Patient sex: M
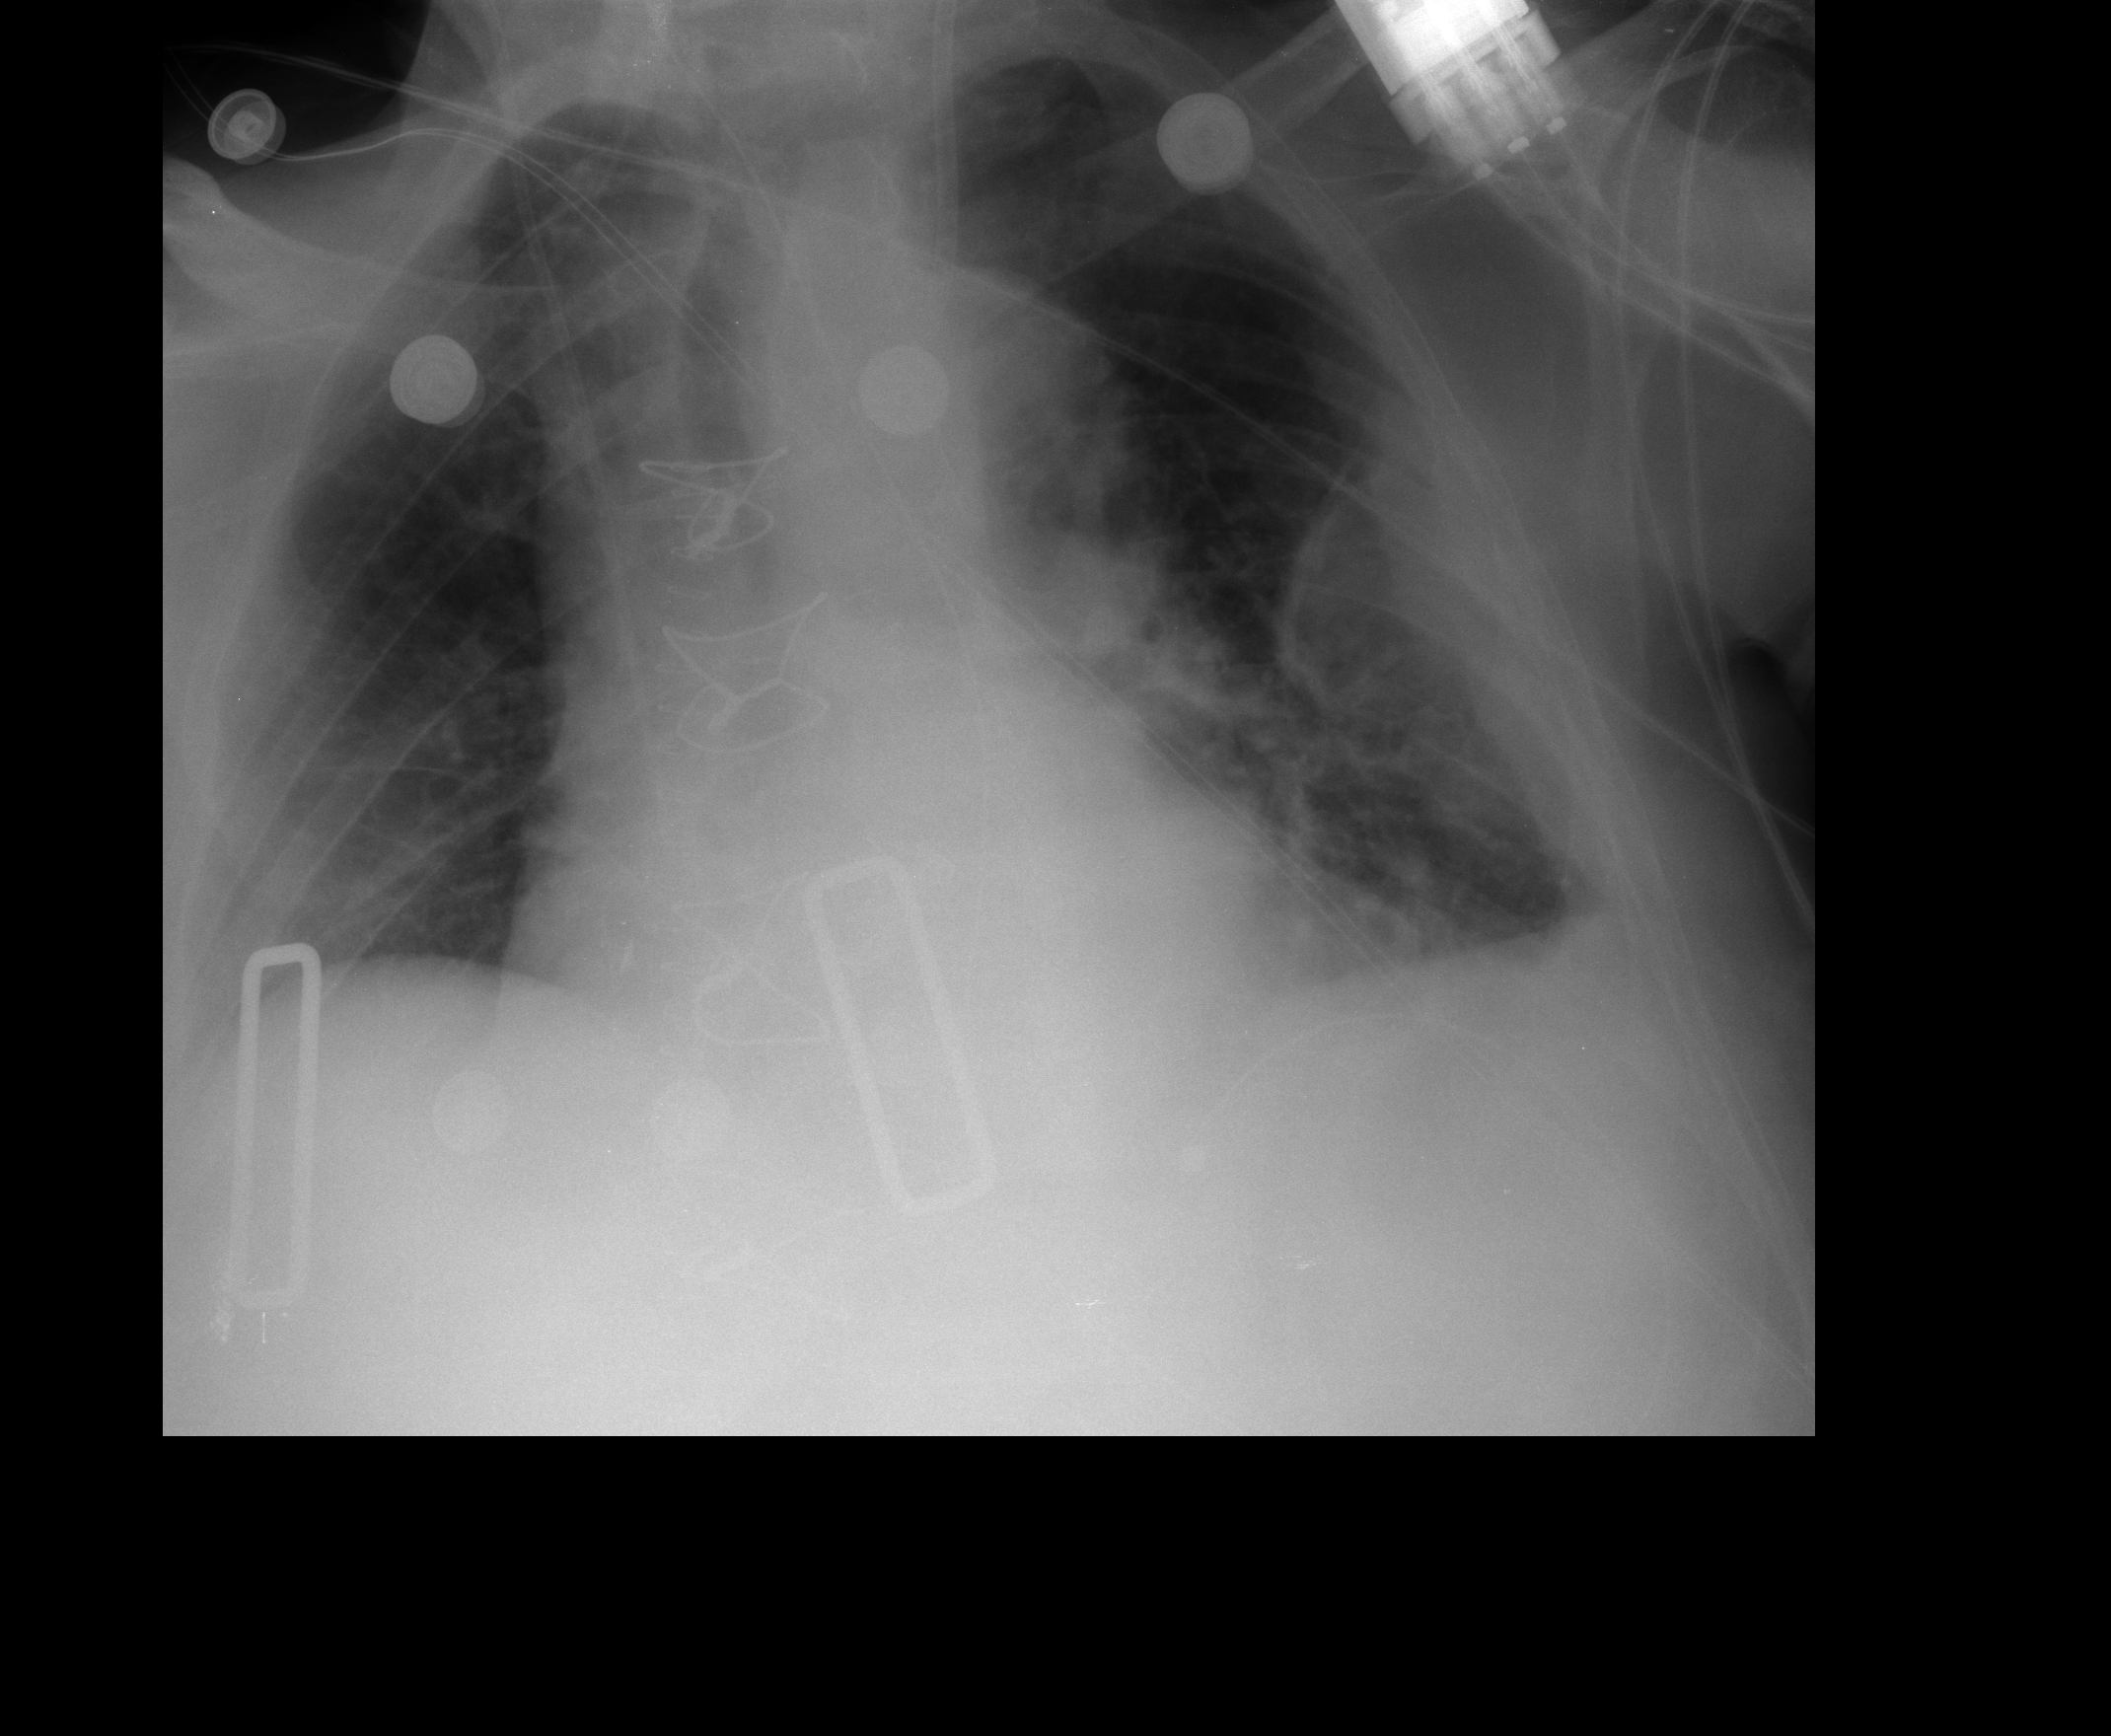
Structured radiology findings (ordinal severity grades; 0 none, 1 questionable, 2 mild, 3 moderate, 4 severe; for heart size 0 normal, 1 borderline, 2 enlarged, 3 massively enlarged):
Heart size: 0
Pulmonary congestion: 1
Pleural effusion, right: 0
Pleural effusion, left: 0
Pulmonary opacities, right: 0
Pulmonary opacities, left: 0
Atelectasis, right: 1
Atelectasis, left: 2